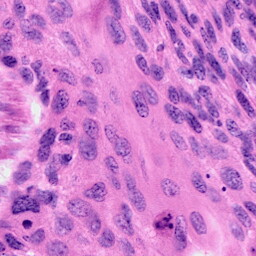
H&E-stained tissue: Cervix